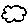
Label: cloud